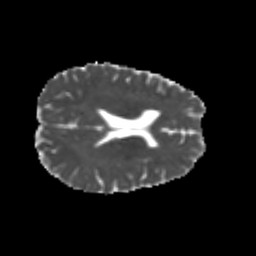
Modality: MD
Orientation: axial
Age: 24
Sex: male
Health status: healthy
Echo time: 0.074 s